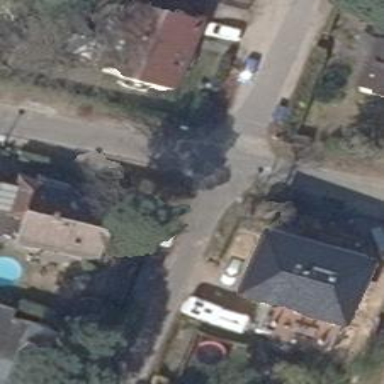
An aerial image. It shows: Asphalt road in residential area.